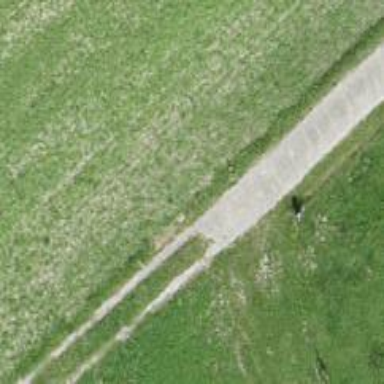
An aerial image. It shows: Grassy track road with grade 4 track type.